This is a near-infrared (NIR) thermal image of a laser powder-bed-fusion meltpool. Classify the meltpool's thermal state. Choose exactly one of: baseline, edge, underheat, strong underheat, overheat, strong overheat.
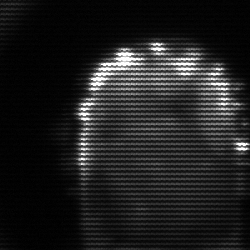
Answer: baseline